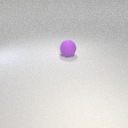
large purple rubber sphere